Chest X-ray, PA view. Patient: 21 years old, sex M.
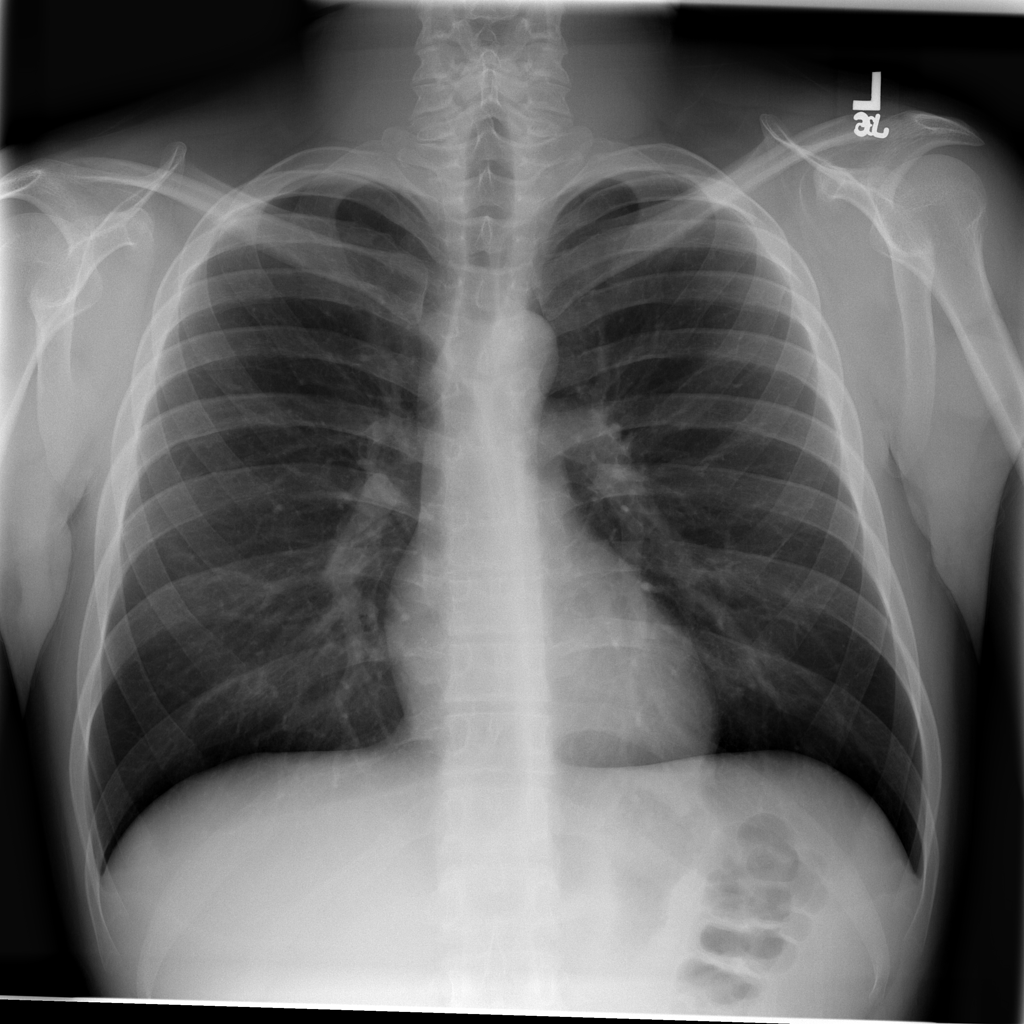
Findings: No Finding